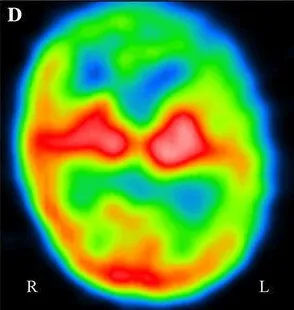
Magnetic resonance imaging (MRI) on day 6. And through the cerebral cortex, white matter, and basal ganglia Upper row (c, d): At 18 days after onset (hospital day 18), SPECT showed hypoperfusion of the bilateral frontal and parietal lobes and the unilateral temporal lobe with some predominance on the left side.
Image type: radiology (spect)